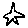
Label: star